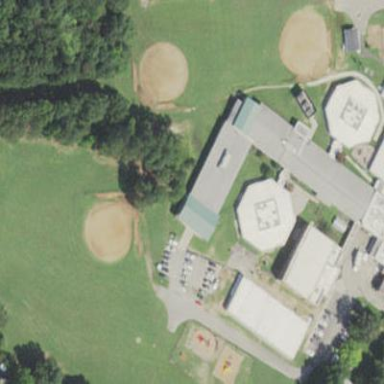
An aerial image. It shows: School.